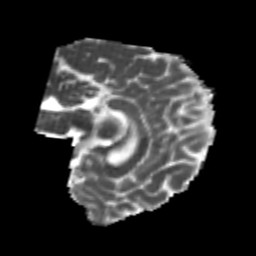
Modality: MD
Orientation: sagittal
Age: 24
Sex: female
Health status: healthy
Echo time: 0.074 s